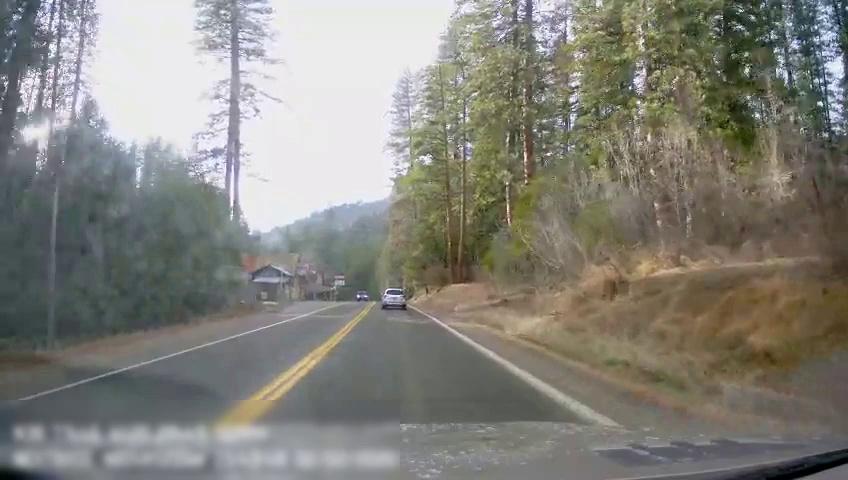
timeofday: Day
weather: Sunny
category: Drivable Space
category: Vehicles | SUV
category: Vehicles | Car
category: Lanes | Opposite Lane
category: Lanes | Current Lane
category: Lanes | Current Lane
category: Lanes | Current Lane